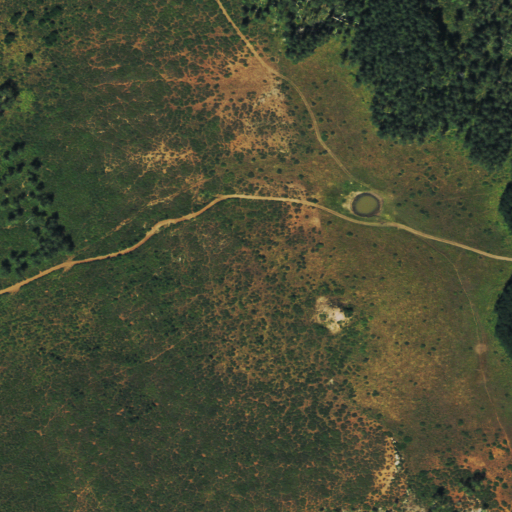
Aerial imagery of cliff(s) in Colorado named Red Elephant Point containing deciduous forest, shrub, herbaceous wetlands, and mixed forest